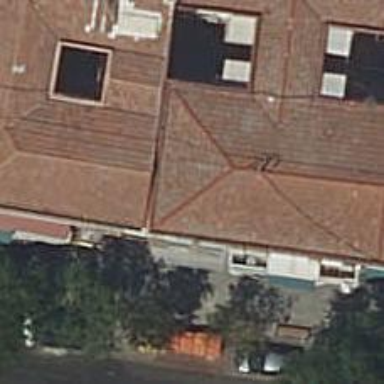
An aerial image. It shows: Clothing store.